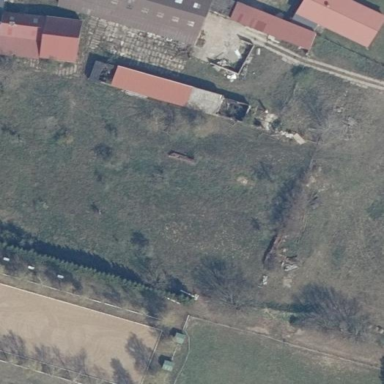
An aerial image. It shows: Farmyard area.